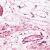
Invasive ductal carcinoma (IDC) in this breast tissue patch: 0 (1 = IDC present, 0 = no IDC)